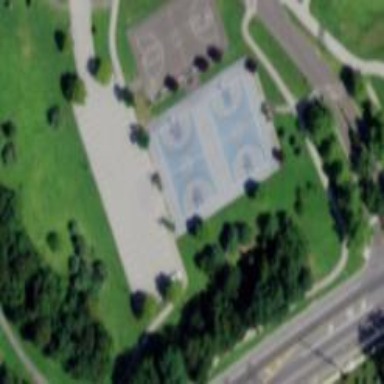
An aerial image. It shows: Basketball court in the leisure land pitch.